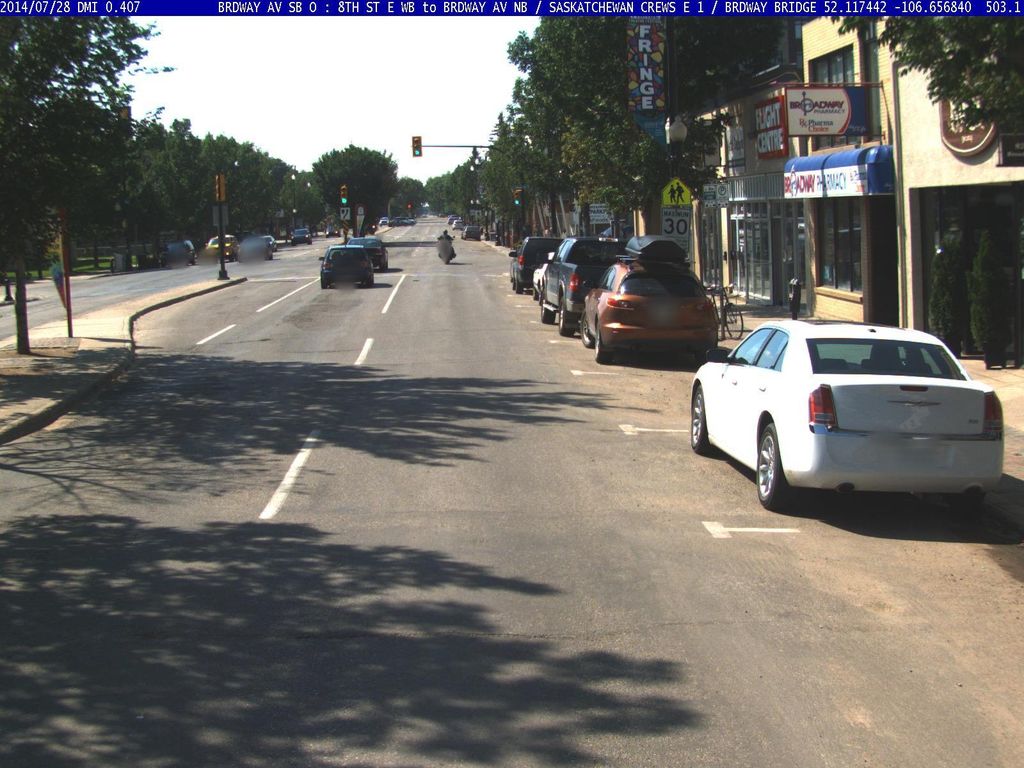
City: saskatoon